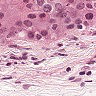
Metastatic tissue present: yes